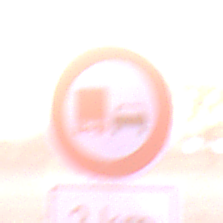
Verkehrszeichen: UeberholverbotKraftfahrzeuge
Zusatzzeichen unten: Entfernungsangaben2
Umgebung: Outdoor, Nature
Tageszeit: SunriseSunset
Wetter: Clear
Licht: Natural
Jahreszeit: NotSpecified
Kontrast: LowContrast